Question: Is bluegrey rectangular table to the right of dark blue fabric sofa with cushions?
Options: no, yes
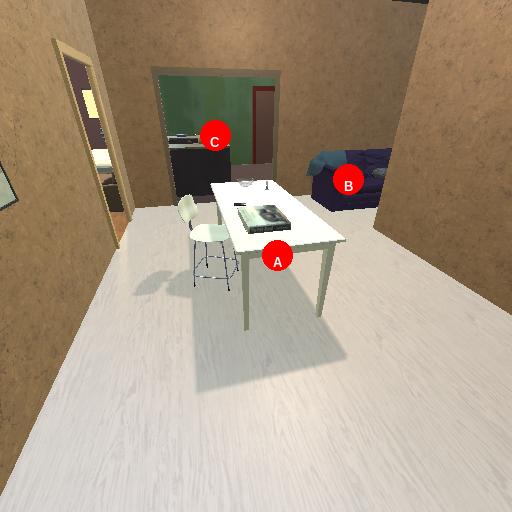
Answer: no